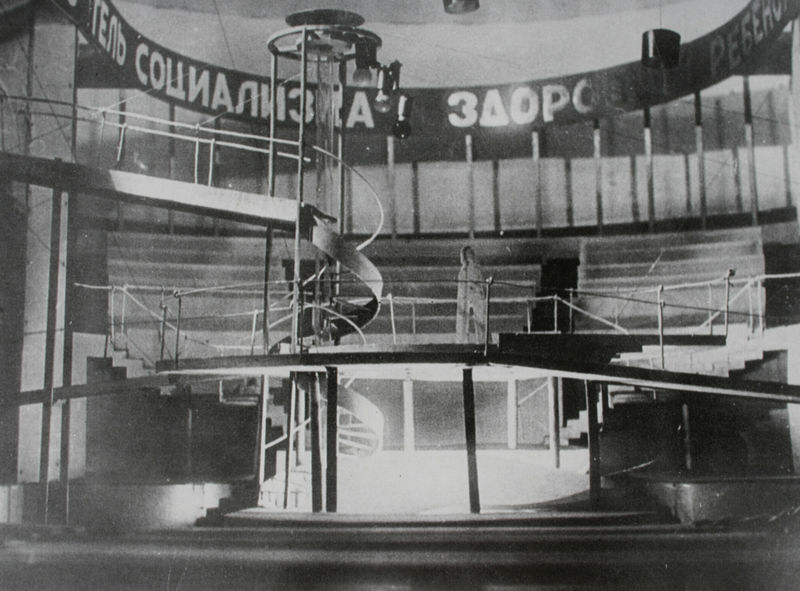
Titel: Bühnenbild zu "Ich will ein Kind" von Sergej Tretjakow
Künstler: El Lissitzky
Standort: Moskau
Schlagwörter: schatten, weiß, frau, grau, lampe, lampen, licht, nacht, raum, schwarz, säulen, gebäude, mensch, bild, brücke, boden, figur, decke, bühne, theater, schrift, tribüne, russland, saal, treppe, metall, geländer, stufen, foto, fotografie, photographie, gerüst, schwarzweiss, text, photo, ausstellung, etagen, museum, wendeltreppe, wendel, absperrung, russisch, bauwerk, aula, kyrillisch, parole, 3, russusch, talon russische revolution